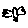
Label: bird